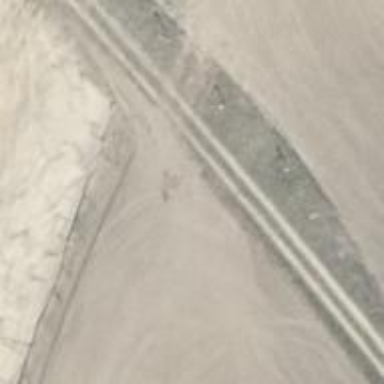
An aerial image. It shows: Gravel track with grade 2 quality.